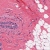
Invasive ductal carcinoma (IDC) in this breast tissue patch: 0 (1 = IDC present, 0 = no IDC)